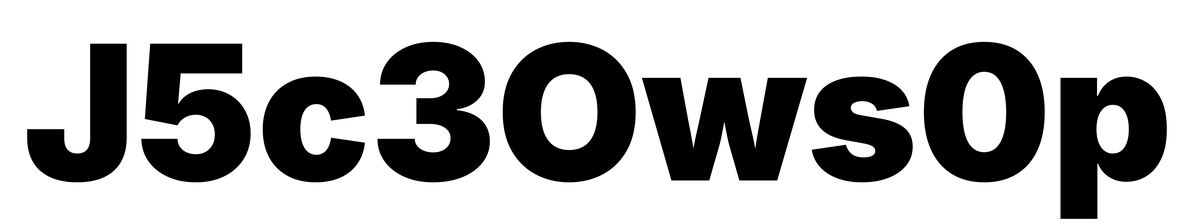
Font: Inter_Black